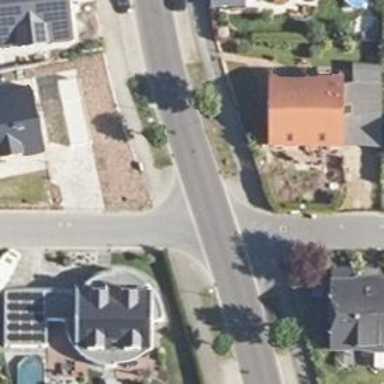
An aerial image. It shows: Asphalt road designated as living street.